Field crop: maize
Growth stage: 2
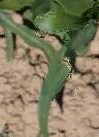
Species: maize